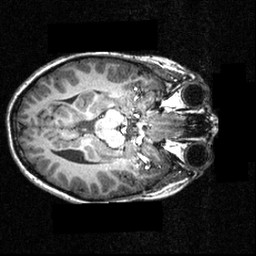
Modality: T1w
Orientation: axial
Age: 12
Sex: male
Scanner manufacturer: siemens
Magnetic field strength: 3.951 T
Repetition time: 1.5 s
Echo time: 0.00335 s